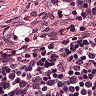
Metastatic tissue present: no